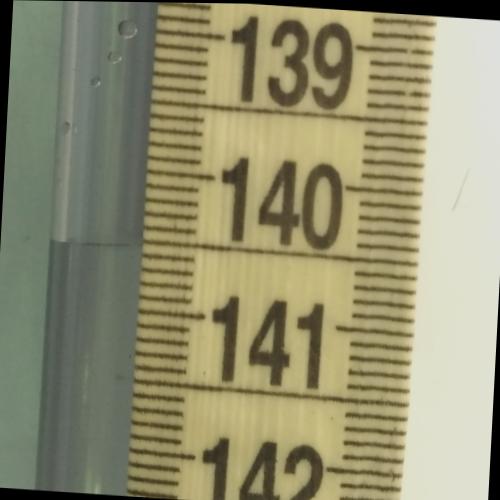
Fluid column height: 140.5 cm